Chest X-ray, AP view. Patient: 62 years old, sex M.
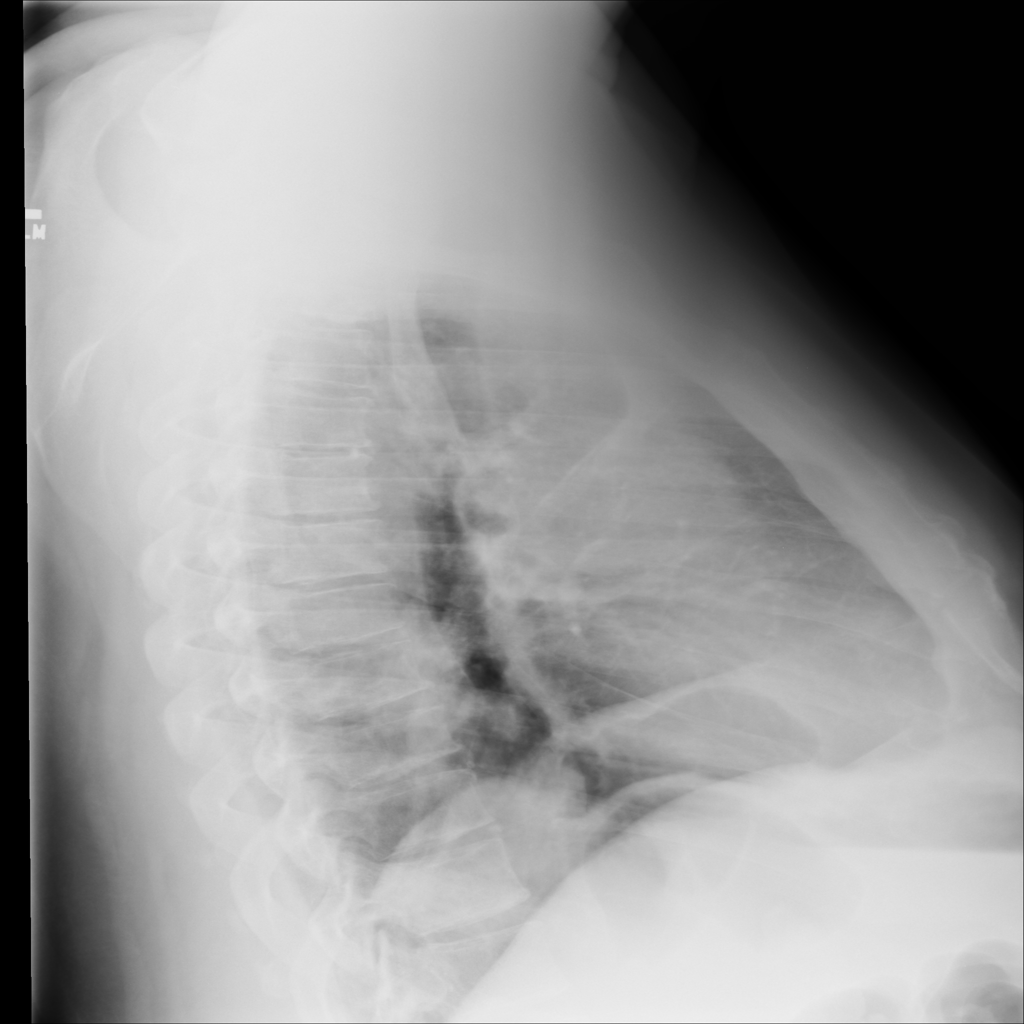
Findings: No Finding